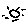
Label: sun